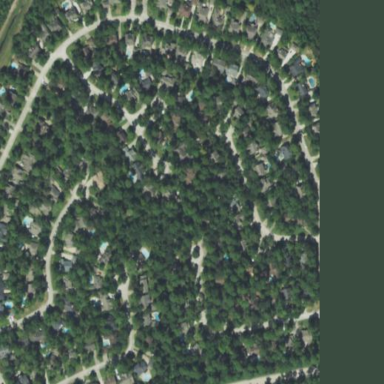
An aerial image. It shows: Residential area within neighborhood.